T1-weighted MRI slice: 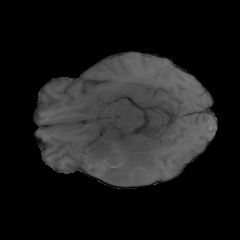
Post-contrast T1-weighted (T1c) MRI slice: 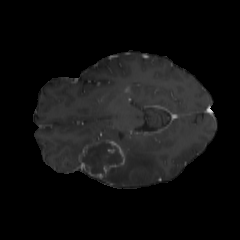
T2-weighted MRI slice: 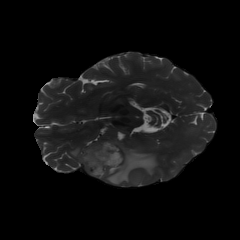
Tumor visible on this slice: yes